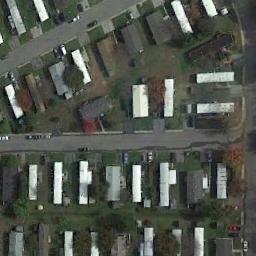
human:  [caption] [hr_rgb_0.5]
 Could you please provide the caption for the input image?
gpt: A wood is next to the mobile home park .

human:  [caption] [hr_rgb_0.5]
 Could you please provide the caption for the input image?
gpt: The mobile home park has some neatly arranged mobile homes of different colors .

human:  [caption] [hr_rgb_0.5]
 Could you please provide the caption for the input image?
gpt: Many buildings of different shapes are in mobile home parks .

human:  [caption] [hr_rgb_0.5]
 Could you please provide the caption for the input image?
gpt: There are many buildings on green lawns in the mobile home park .

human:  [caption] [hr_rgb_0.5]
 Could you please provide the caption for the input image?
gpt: The mobile home park is on the grass next to the road .